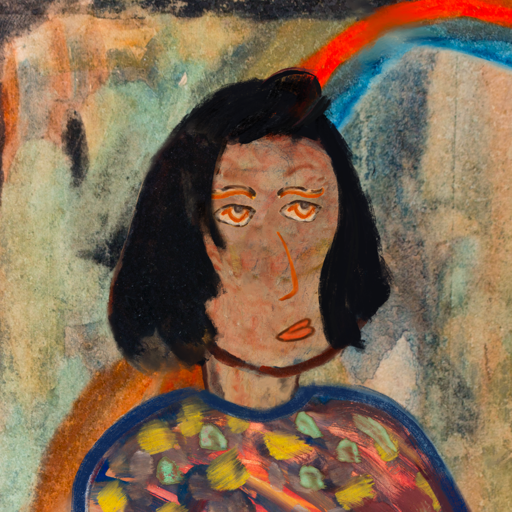
Background: Childish, Head And Neck Side: Orphan, Face Side: Experience, Bust: Mother_And_Son_Mother, Hair Side: Mosgoul, Head Accessory: Blank, Second Necklace: Blank, Necklace: Blank, Baby: Blank